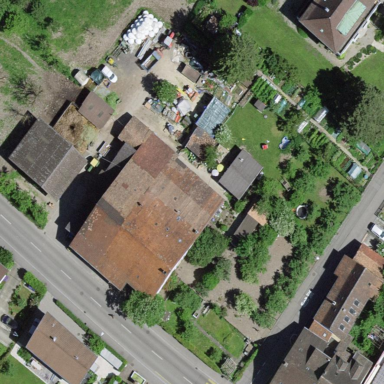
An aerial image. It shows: Farmyard area.